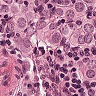
Metastatic tissue present: yes